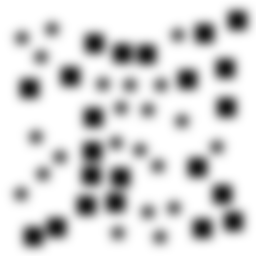
Squares: 22
Triangles: 0
Stars: 22
Total shapes: 44